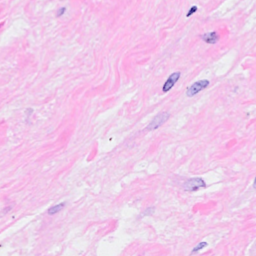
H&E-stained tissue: Breast